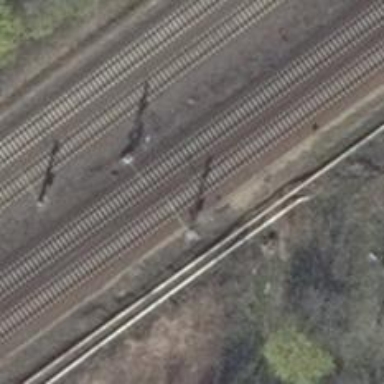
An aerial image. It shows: Milestone along the railway with catenary mast.